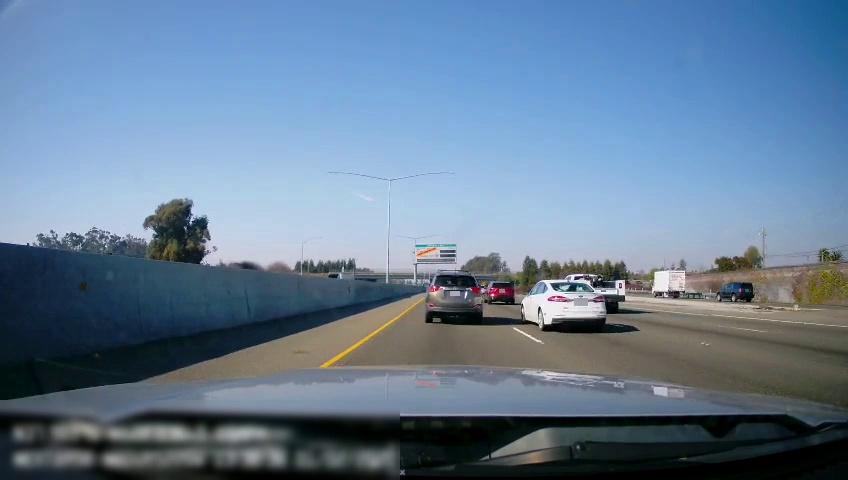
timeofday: Day
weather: Sunny
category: Drivable Space
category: Drivable Space
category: Vehicles | SUV
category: Vehicles | SUV
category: Vehicles | Car
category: Vehicles | Truck
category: Vehicles | Truck
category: Vehicles | SUV
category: Vehicles | Truck
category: Lanes | Current Lane
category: Lanes | Current Lane
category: Lanes | Alternate Lane
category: Lanes | Alternate Lane
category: Lanes | Alternate Lane
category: Traffic | Signs